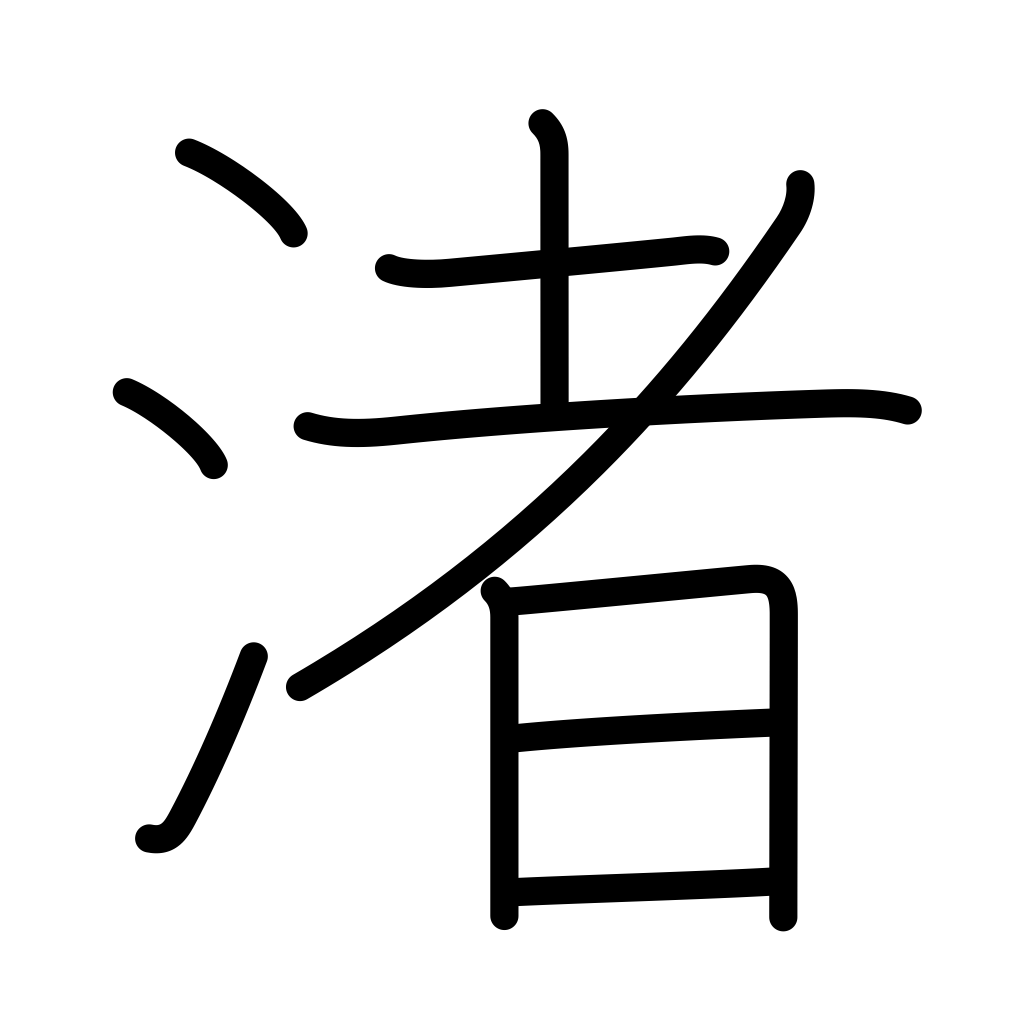
Meaning: strand, beach, shore